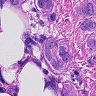
Metastatic tissue present: yes